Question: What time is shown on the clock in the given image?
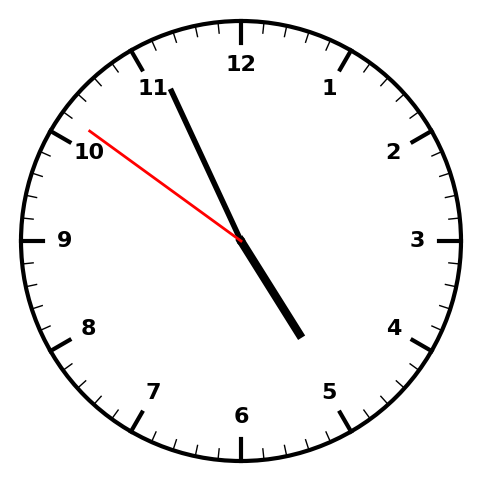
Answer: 04:55:51